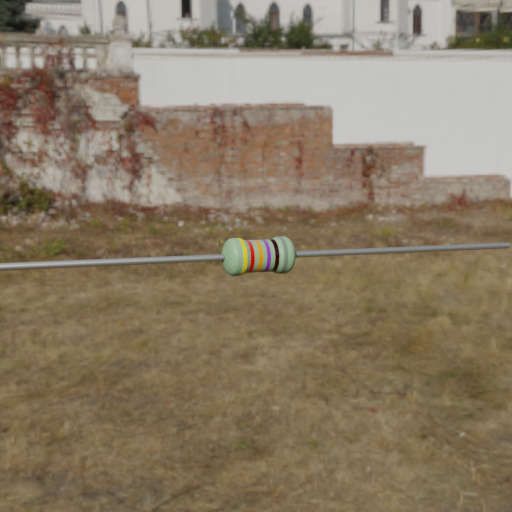
Resistor colour bands (in order): yellow, red, orange, violet, black, gray